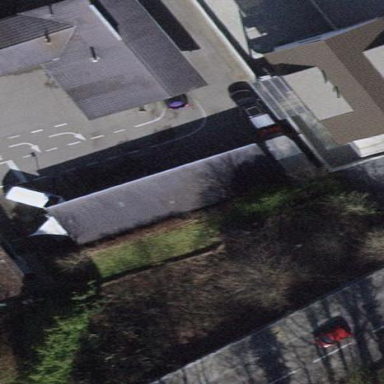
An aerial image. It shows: Building serving as car wash facility.